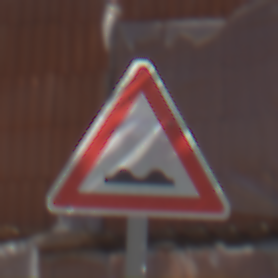
Verkehrszeichen: UnebeneFahrbahn
Umgebung: Outdoor, Nature
Tageszeit: MorningAfternoon
Wetter: Clear
Licht: Natural
Jahreszeit: Summer
Kontrast: HighContrast